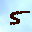
Label: 5